Question: What does the "Connect" message mean in React Dev Tools:

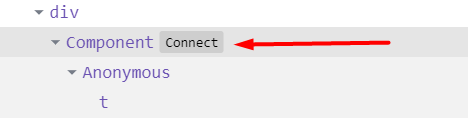
Answer: It means that your component is wrapped in a higher-order component (HOC), specifically the "Connect" HOC ('connect') from React Redux.